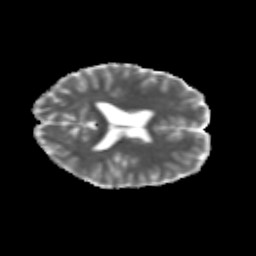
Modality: MD
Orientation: axial
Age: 25
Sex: female
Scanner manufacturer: siemens
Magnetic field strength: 3 T
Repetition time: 3.5 s
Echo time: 0.125 s